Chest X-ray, PA view. Patient: 44 years old, sex F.
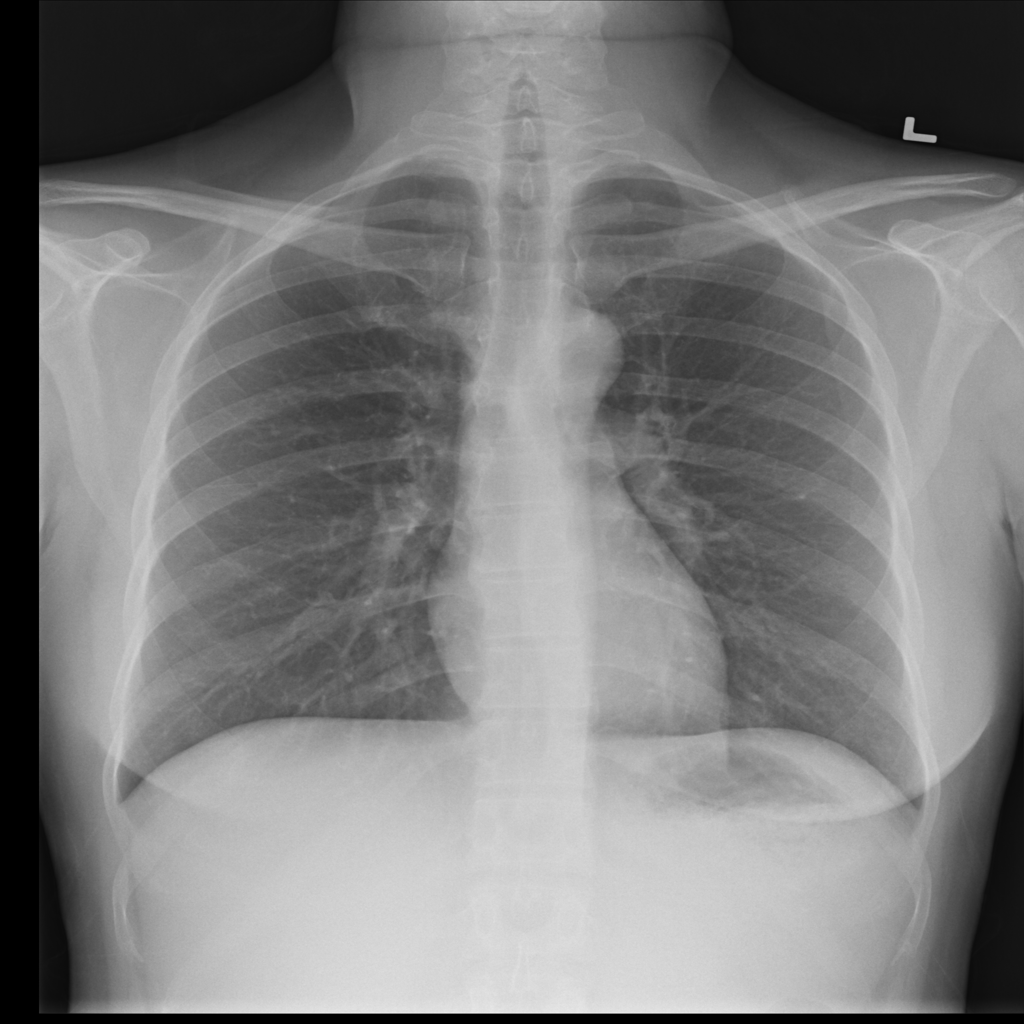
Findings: No Finding